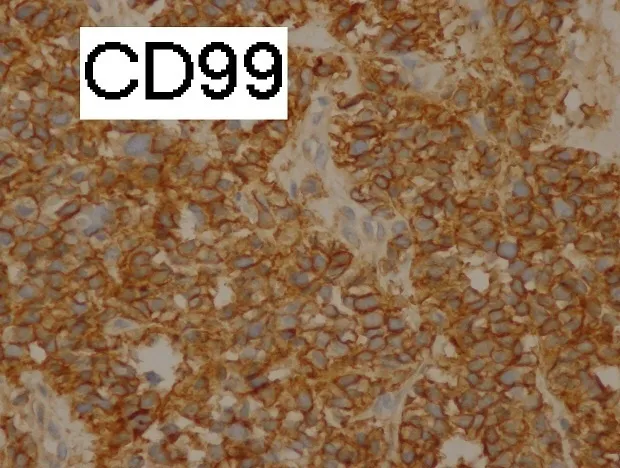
Immunohistochemistrye (immunostaining X 400): diffuse and strong positivity for CD99.
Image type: pathology (immunostaining)